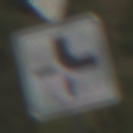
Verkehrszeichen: VerlaufVorfahrtsstrasse4
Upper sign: VorfahrtGewaehren
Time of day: Midday
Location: Outdoor (Nature)
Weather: PartlyCloudy
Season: NotSpecified
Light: Natural